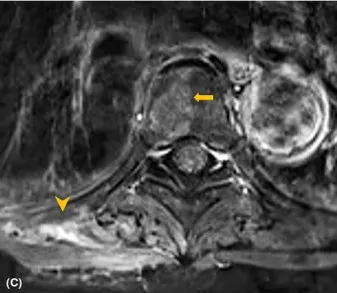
(C) Gadolinium-enhanced T1-weighted MRI revealed high-intensity areas in the right half of the T6 vertebral body (arrow) expanding to the right latissimus dorsi on axial view (arrowhead).
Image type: radiology (mri)